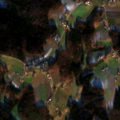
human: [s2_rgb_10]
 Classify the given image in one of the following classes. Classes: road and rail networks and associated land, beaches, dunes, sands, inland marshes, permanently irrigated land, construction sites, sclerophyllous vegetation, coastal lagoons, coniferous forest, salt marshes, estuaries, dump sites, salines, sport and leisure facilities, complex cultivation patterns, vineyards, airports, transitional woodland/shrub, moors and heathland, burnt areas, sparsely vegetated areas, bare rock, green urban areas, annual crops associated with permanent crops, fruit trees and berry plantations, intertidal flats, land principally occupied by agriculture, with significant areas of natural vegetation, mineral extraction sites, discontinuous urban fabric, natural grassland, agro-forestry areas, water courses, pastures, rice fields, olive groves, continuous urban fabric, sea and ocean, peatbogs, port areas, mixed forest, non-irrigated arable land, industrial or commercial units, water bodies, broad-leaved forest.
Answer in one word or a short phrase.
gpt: complex cultivation patterns, broad-leaved forest, mixed forest